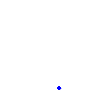
Particle: proton